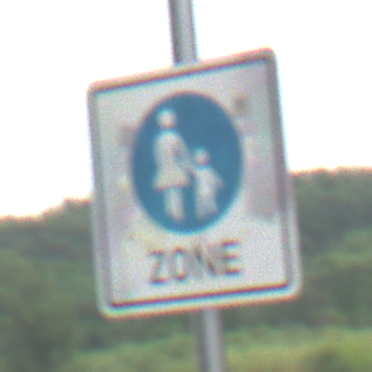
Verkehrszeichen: BeginnFussgaengerzone
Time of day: Midday
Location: Roofed (Beach)
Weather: Overcast
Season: NotSpecified
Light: Natural